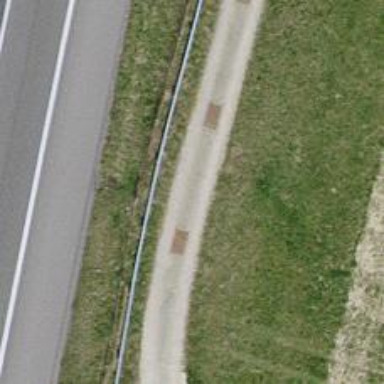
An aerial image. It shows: Track with grade 1 quality.